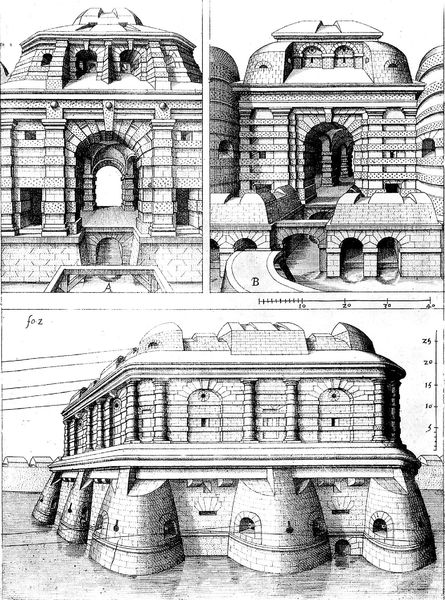
Titel: “Architectura”, Antwerpen 1577
Künstler: Hans Vredeman de Vries
Schlagwörter: wasser, fenster, skizze, säulen, zeichnung, gebäude, architektur, stein, steine, renaissance, perspektive, studie, modern, mauer, grafik, tor, bögen, zugang, burg, festung, entwurf, portal, risalit, mauern, rundbögen, auffahrt, zufahrt, wasserschloss, burggraben, querschnitt, maßstab, schießscharten, rundbau, da vinci, skala, bastion, verteidigung, festunf